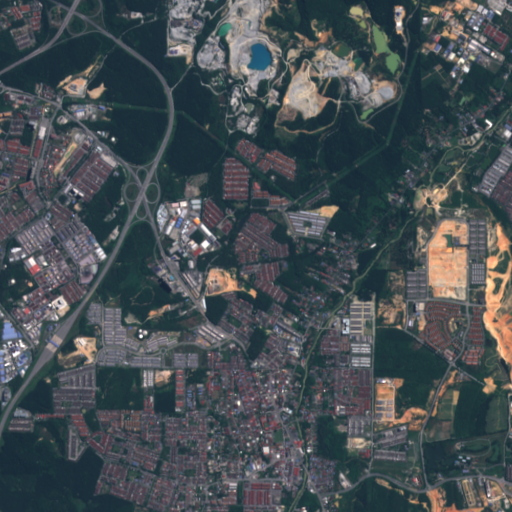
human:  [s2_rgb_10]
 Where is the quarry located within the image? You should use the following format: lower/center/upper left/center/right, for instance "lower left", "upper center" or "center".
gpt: The quarry is located in the upper of the image.
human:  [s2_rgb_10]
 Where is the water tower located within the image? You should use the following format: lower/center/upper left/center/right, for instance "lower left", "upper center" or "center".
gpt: The water tower is located in the center of the image.
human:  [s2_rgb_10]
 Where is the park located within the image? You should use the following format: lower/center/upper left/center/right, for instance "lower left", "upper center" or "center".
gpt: There is no park in the image.